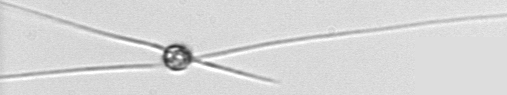
Label: Chaetoceros_danicus